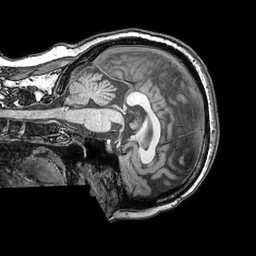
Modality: T1w
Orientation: sagittal
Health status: ill
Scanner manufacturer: philips
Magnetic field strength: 3 T
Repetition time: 0.007 s
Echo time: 0.0035 s